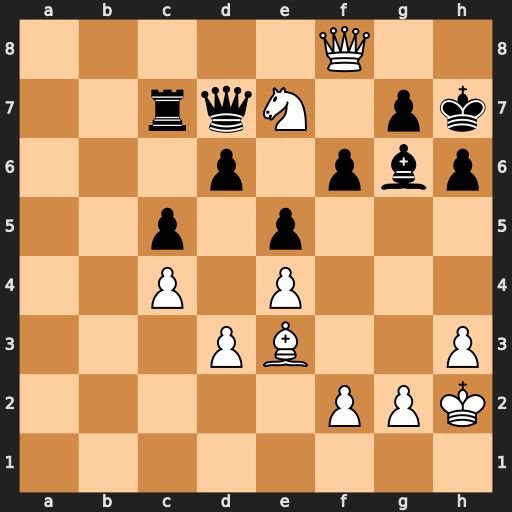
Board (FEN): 5Q2/2rqN1pk/3p1pbp/2p1p3/2P1P3/3PB2P/5PPK/8
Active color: w
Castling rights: -
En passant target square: -
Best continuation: Qg8#